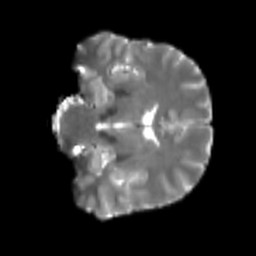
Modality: T2w
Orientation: coronal
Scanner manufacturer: siemens
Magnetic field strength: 3 T
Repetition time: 4 s
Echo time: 0.0594 s